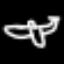
Label: airplane